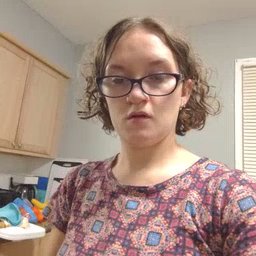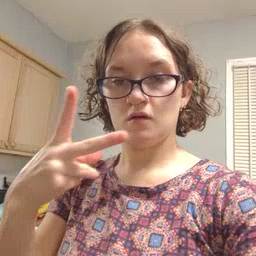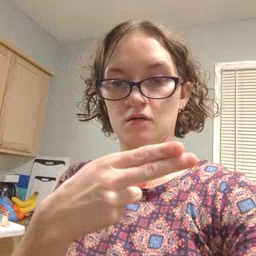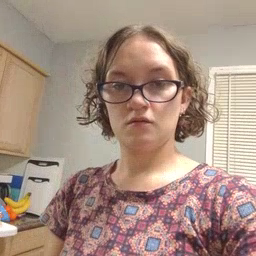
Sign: cut